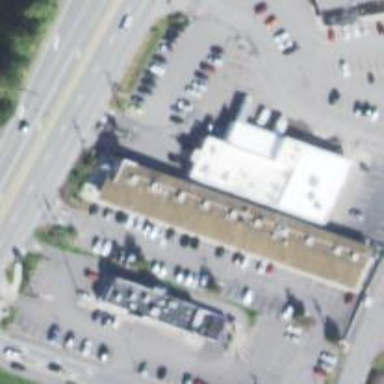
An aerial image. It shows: Service building.